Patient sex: F
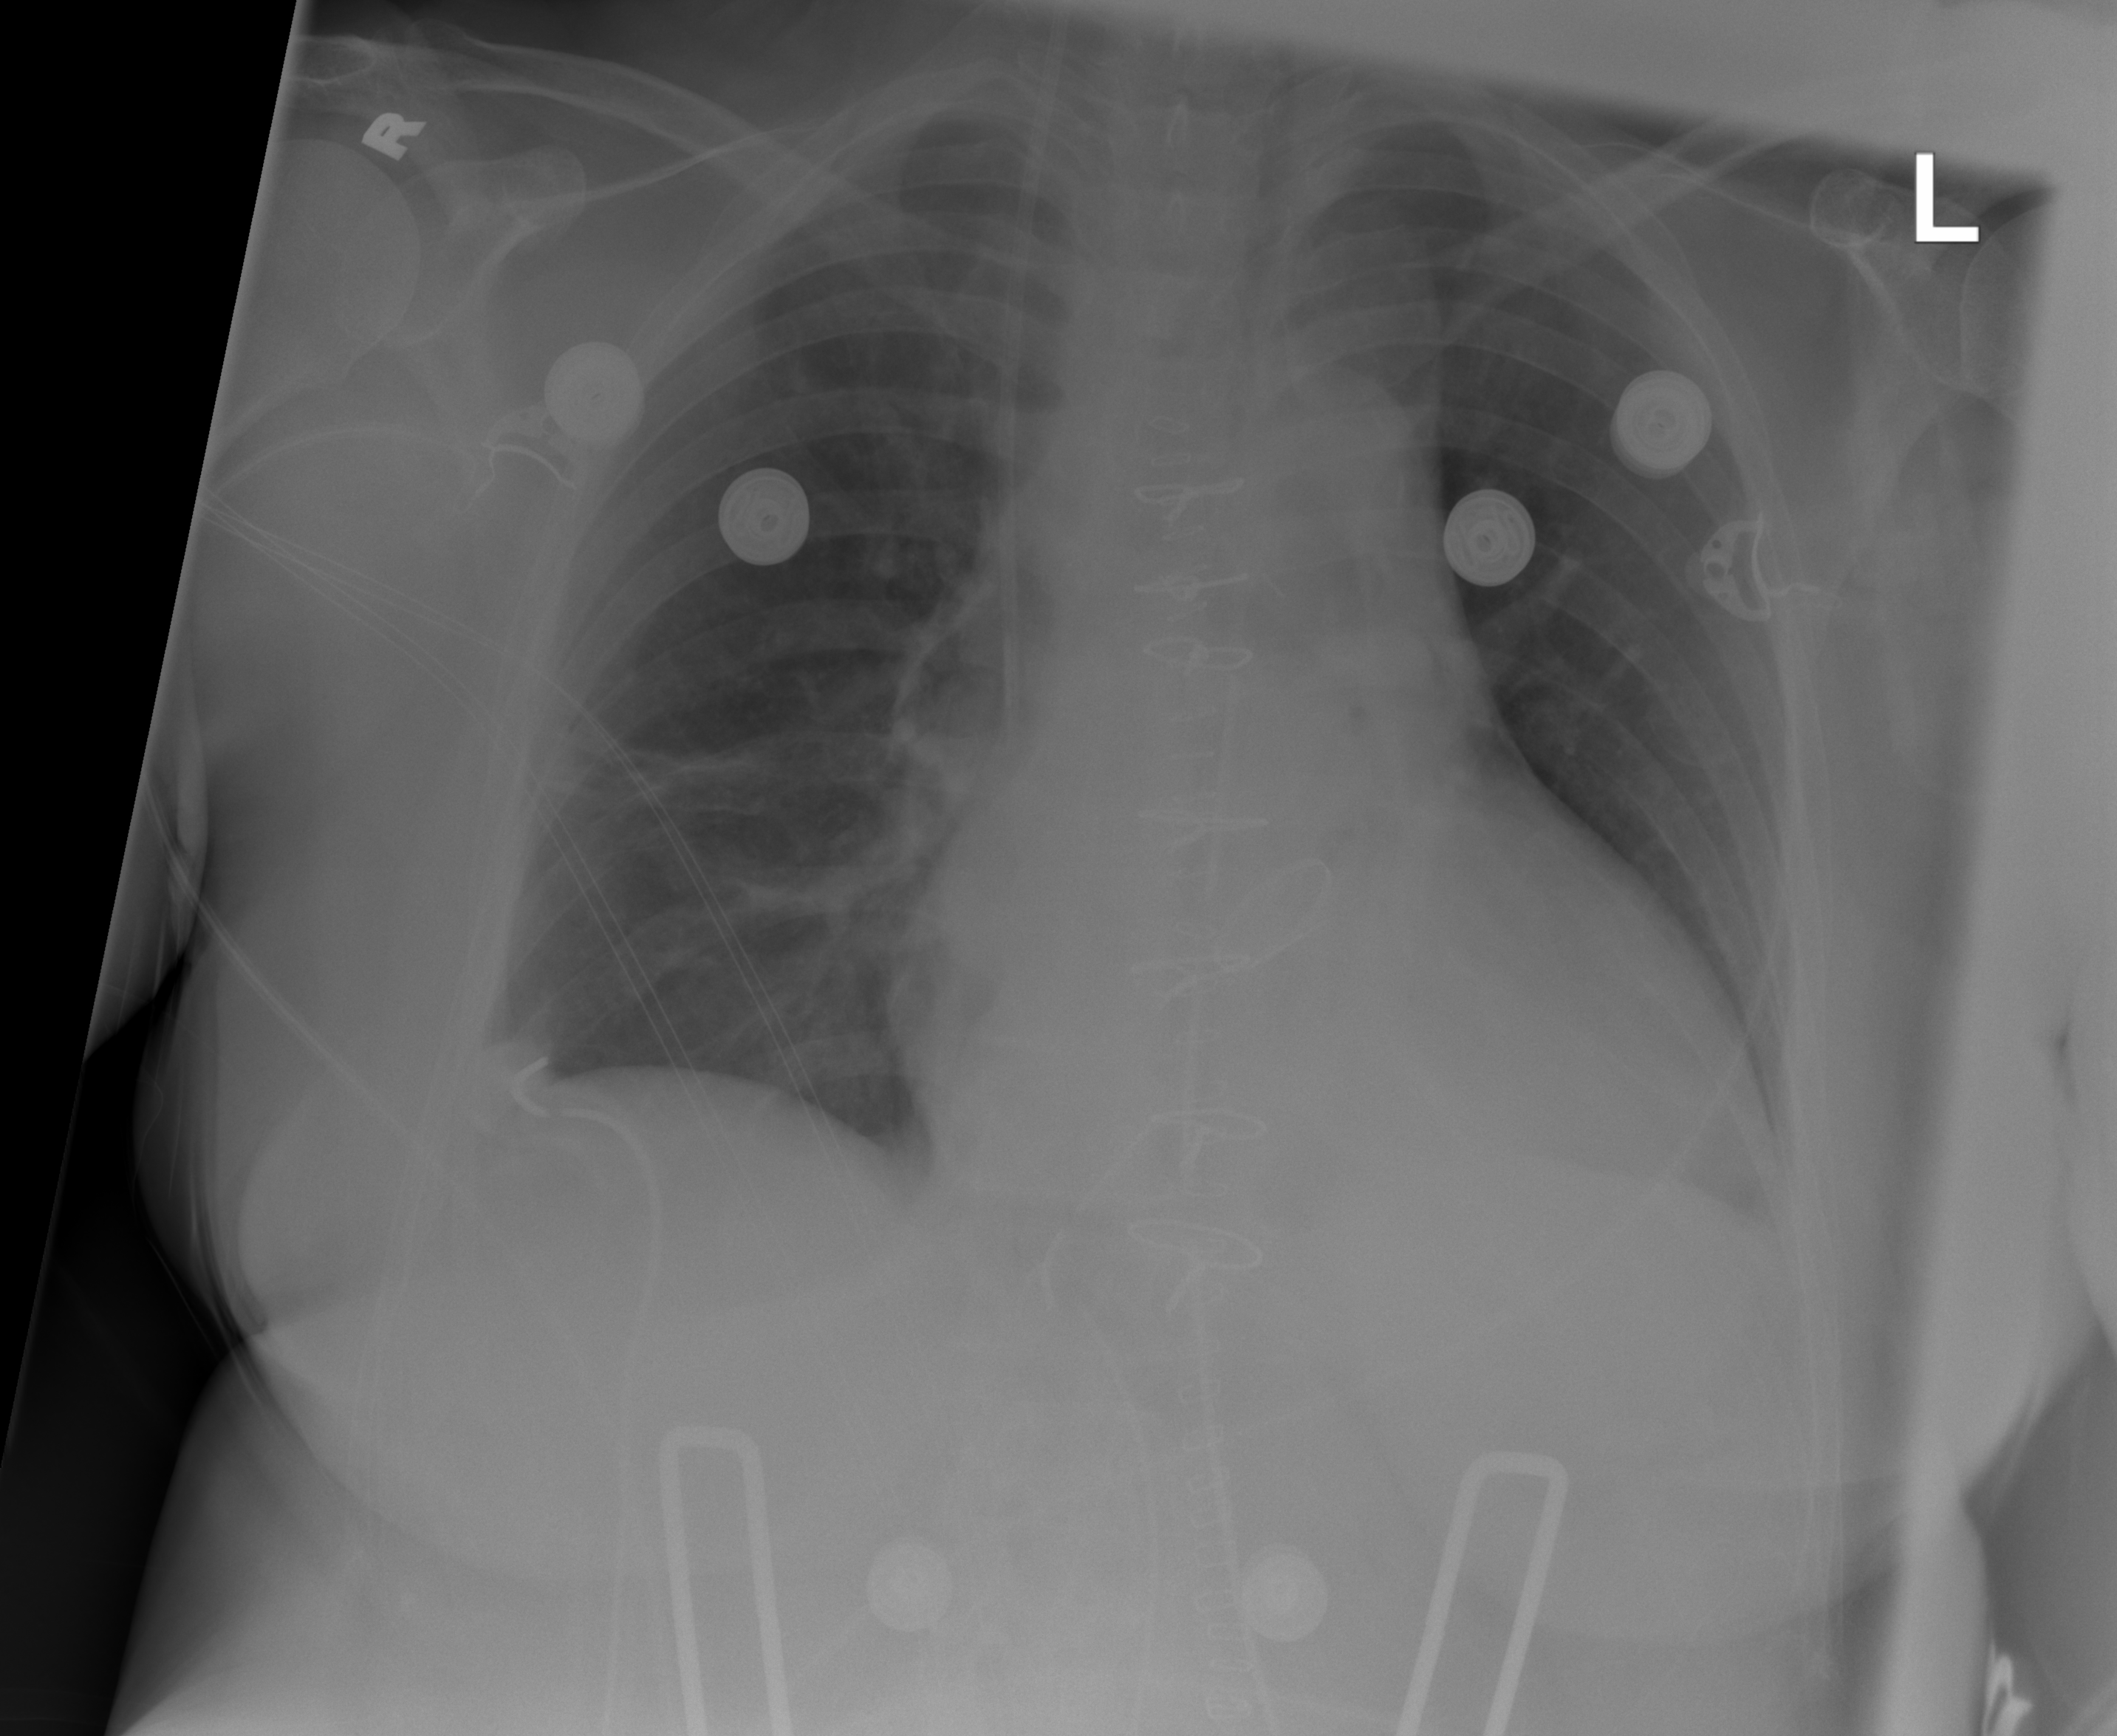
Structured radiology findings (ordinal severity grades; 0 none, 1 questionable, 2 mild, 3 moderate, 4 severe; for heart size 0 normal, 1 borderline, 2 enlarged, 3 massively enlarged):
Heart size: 2
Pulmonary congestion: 0
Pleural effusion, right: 0
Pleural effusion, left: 0
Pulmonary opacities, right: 0
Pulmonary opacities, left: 0
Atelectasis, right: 2
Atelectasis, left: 2